Aerial crown-view tile of a tropical tree (Barro Colorado Island, Panama), acquired 20240813:
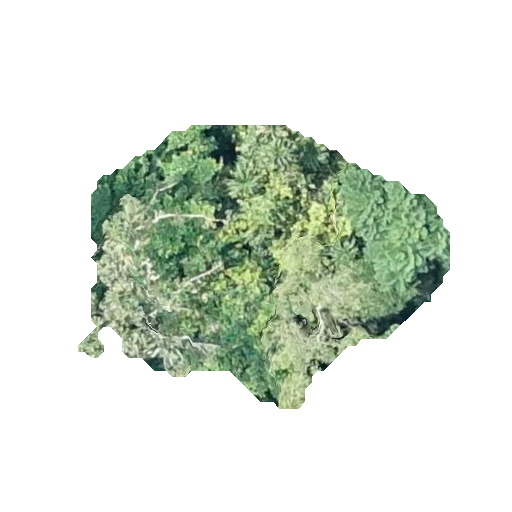
Species: Cecropia insignis
GBIF accepted scientific name: Cecropia insignis
Crown area: 108.811 m²